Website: walmart
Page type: account-selection
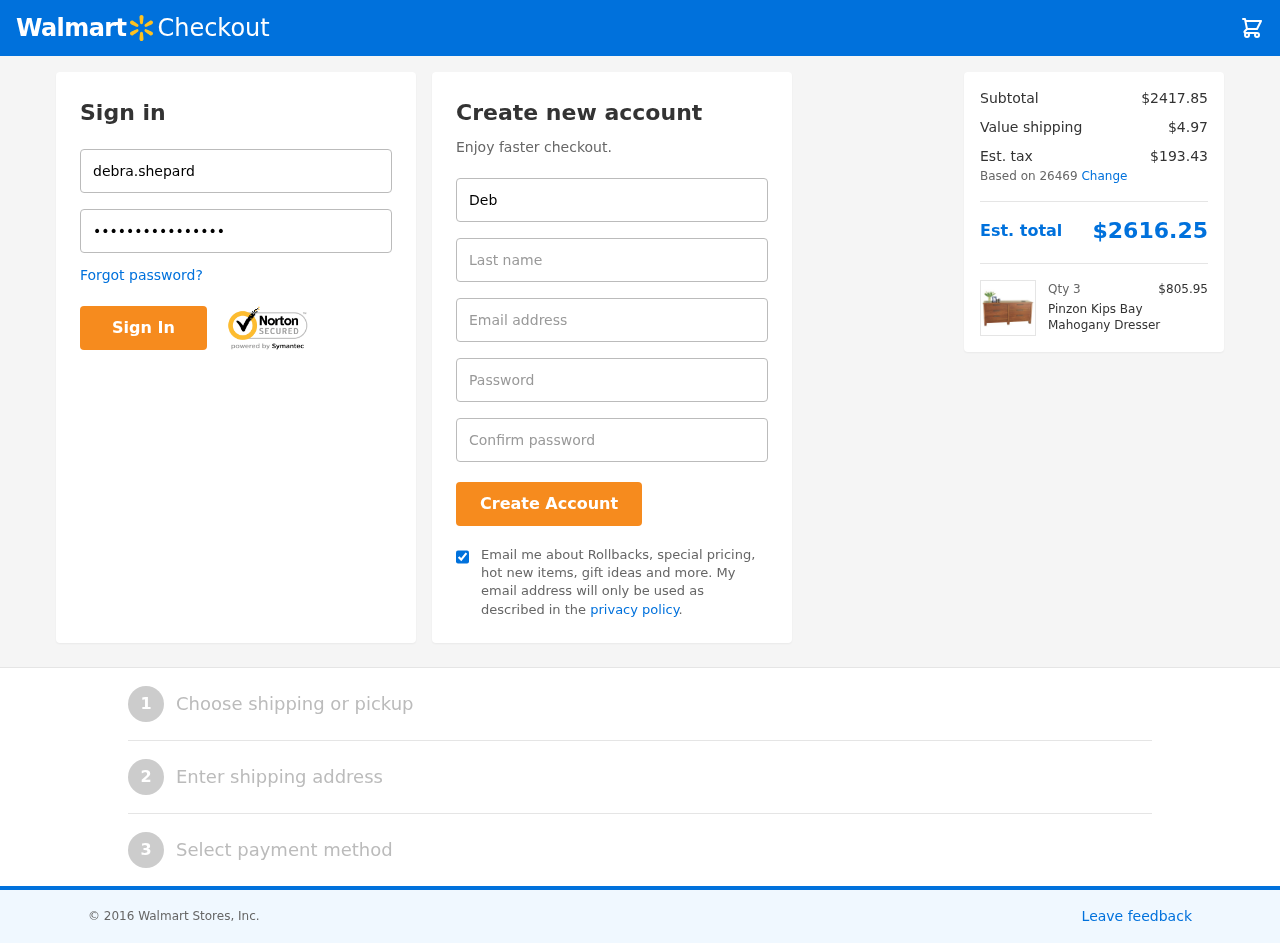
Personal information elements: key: PII_EMAIL
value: debra_shepard@hotmail.com
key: PII_FIRSTNAME
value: Debra
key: PII_LASTNAME
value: Shepard
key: PII_LOGIN_USERNAME
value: debra.shepard
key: PII_POSTCODE
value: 26469
Product elements: key: PRODUCT1_NAME
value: Pinzon Kips Bay Mahogany Dresser
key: PRODUCT1_PRICE
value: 805.95
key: PRODUCT1_QUANTITY
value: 3
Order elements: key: ORDER_SUBTOTAL
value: $2417.85
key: ORDER_SHIPPING_COST
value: $4.97
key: ORDER_TAX
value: $193.43
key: ORDER_TOTAL
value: $2616.25